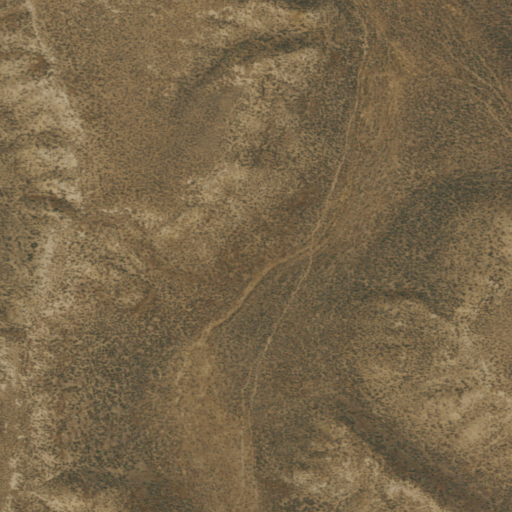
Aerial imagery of plain(s) in Nevada named Spring Meadow containing shrub and grassland